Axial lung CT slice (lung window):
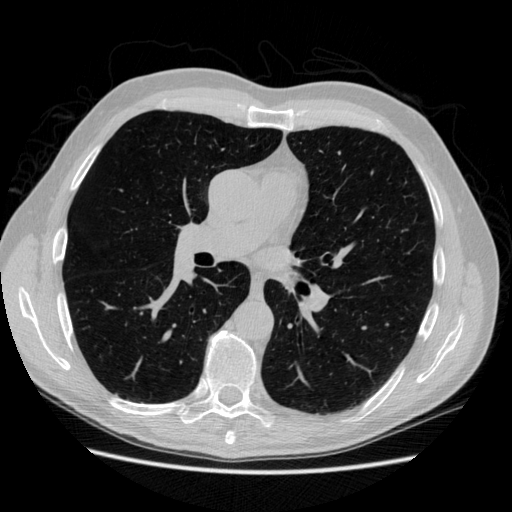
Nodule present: no